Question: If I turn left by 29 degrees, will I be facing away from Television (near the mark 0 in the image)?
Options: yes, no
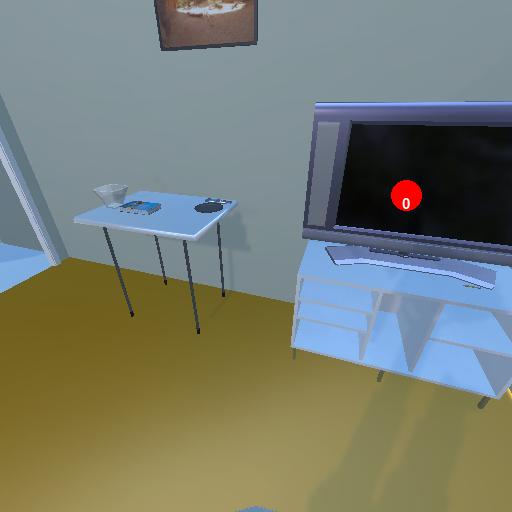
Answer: yes